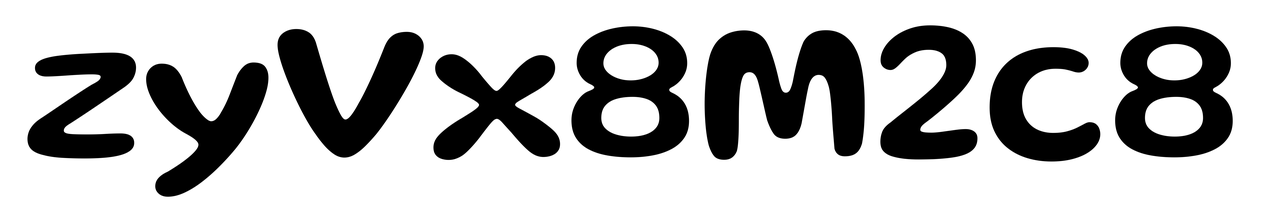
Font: Gluten_Medium